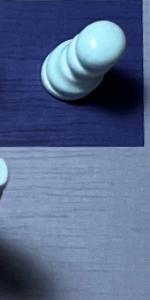
Label: Empty